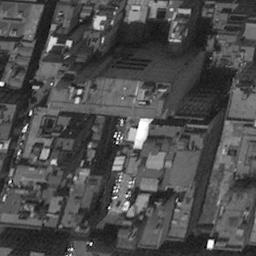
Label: commercial_area